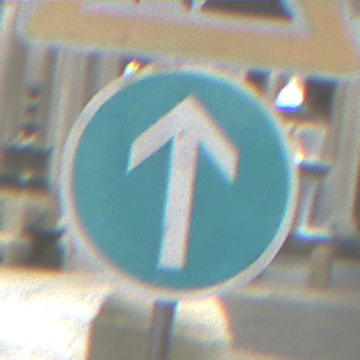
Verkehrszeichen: VorgeschriebeneFahrtrichtungGeradeaus
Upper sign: Arbeitsstelle
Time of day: Night
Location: Outdoor (Urban)
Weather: PartlyCloudy
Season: NotSpecified
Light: Artificial